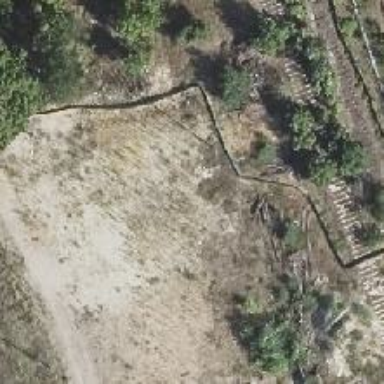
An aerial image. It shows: Abandoned railway with historical significance.